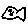
Label: fish